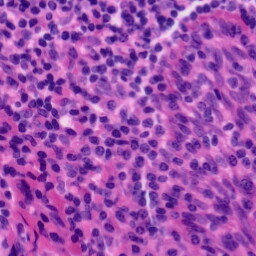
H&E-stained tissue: Tonsil